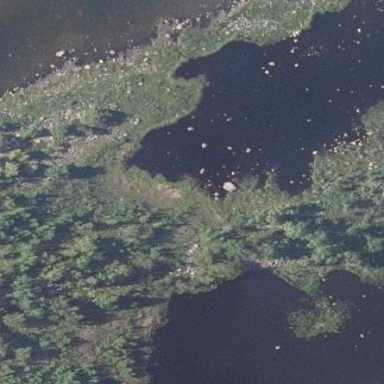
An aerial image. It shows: Beautiful lake surrounded by nature.